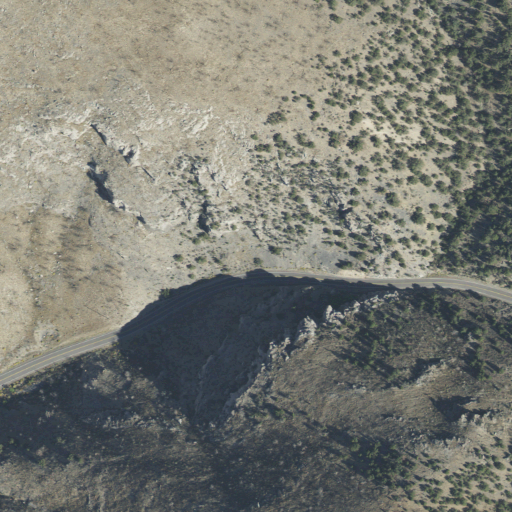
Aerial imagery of gap in Utah named Devils Gate Narrows containing evergreen forest, shrub, medium intensity development, and high intensity development